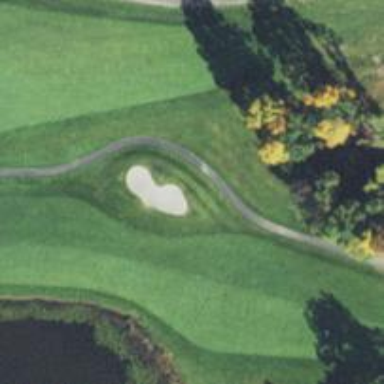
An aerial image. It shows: Pathway for golfing.